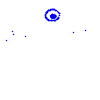
Particle: proton